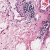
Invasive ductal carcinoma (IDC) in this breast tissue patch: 0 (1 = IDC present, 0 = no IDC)